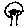
Label: tree